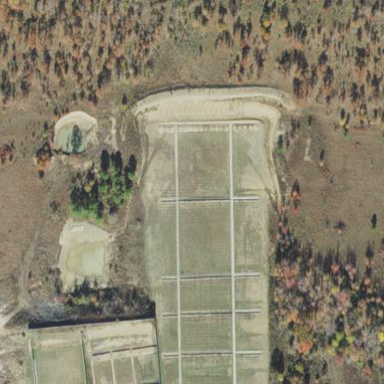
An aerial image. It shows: Shooting range on leisure land pitch.